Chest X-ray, AP view. Patient: 51 years old, sex M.
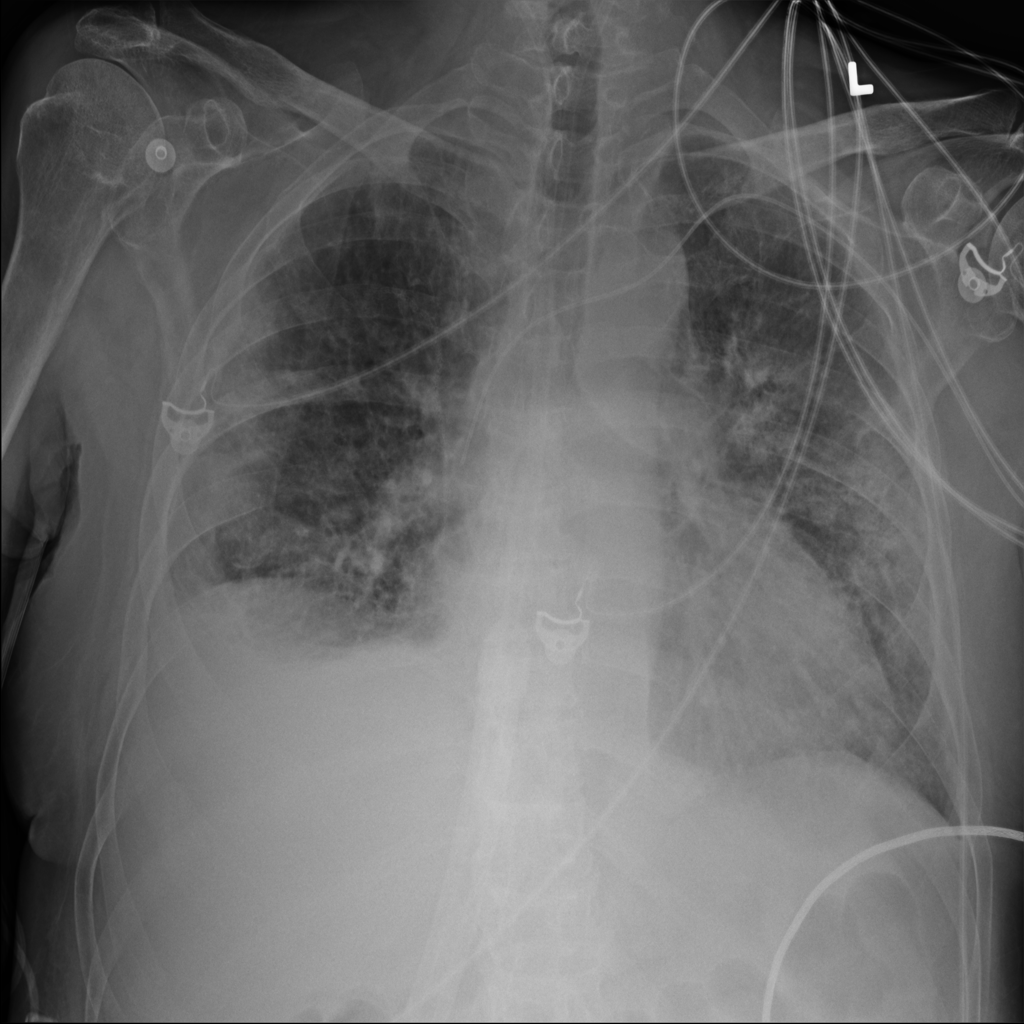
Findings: Effusion, Infiltration